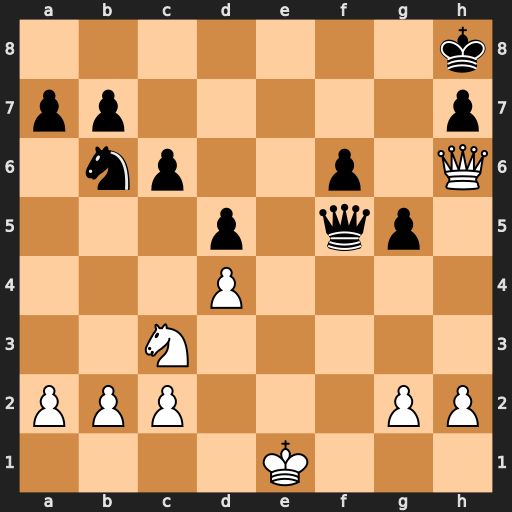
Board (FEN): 7k/pp5p/1np2p1Q/3p1qp1/3P4/2N5/PPP3PP/4K3
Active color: w
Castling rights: -
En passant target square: -
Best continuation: Qf8#